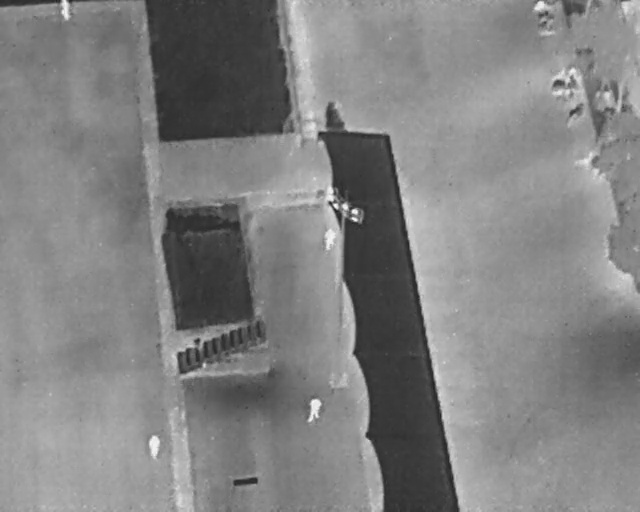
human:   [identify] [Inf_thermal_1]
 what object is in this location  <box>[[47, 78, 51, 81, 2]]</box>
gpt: <ref>1 large person at the bottom</ref>

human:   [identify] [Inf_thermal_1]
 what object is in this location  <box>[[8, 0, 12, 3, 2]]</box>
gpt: <ref>1 medium person at the top left</ref>

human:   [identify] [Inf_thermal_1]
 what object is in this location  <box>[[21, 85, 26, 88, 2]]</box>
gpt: <ref>1 large person at the bottom left</ref>